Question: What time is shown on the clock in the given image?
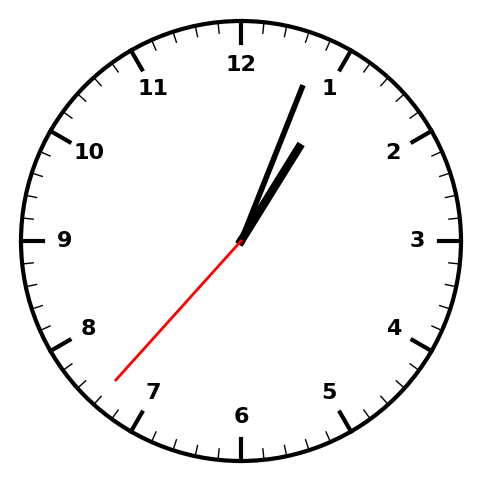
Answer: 01:03:37